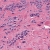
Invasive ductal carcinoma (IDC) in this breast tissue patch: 1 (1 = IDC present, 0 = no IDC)